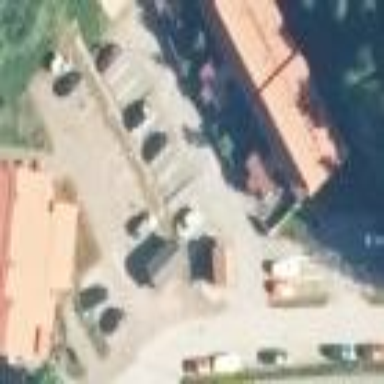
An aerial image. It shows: Parking area.